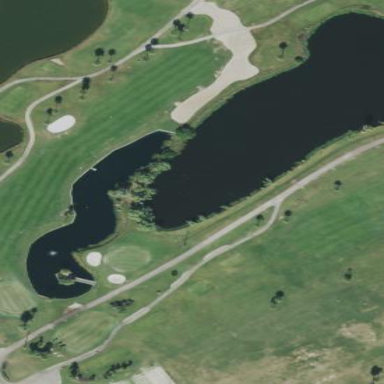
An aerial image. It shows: Water hazard on golf course. The hazard is natural water feature.